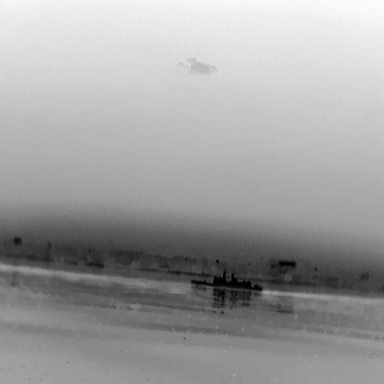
There is a warship in the infrared image.